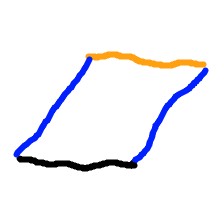
Shape: parallelogram